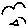
Label: bird